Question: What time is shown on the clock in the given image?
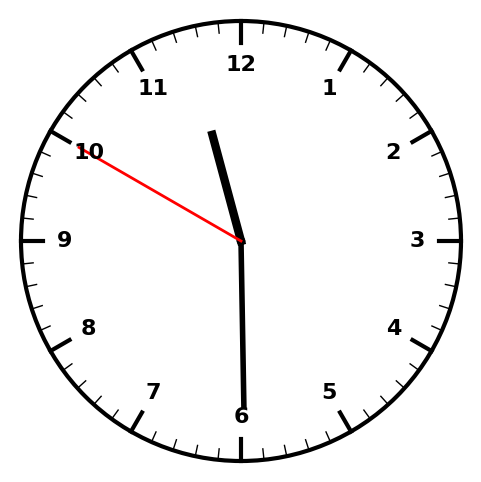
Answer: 11:29:50